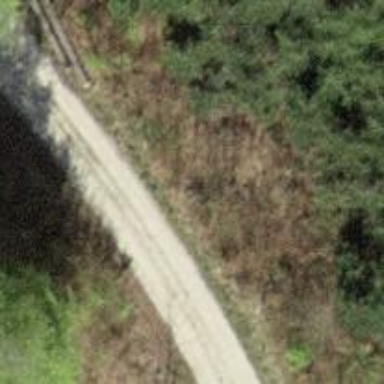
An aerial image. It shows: Gravel track with grade2 quality.